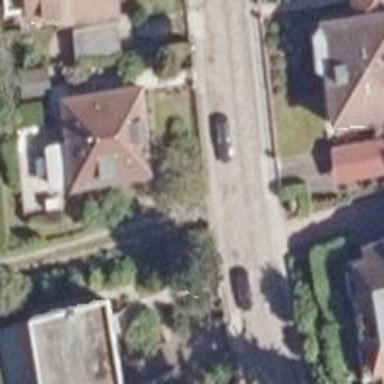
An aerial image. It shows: Residential road.